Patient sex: F
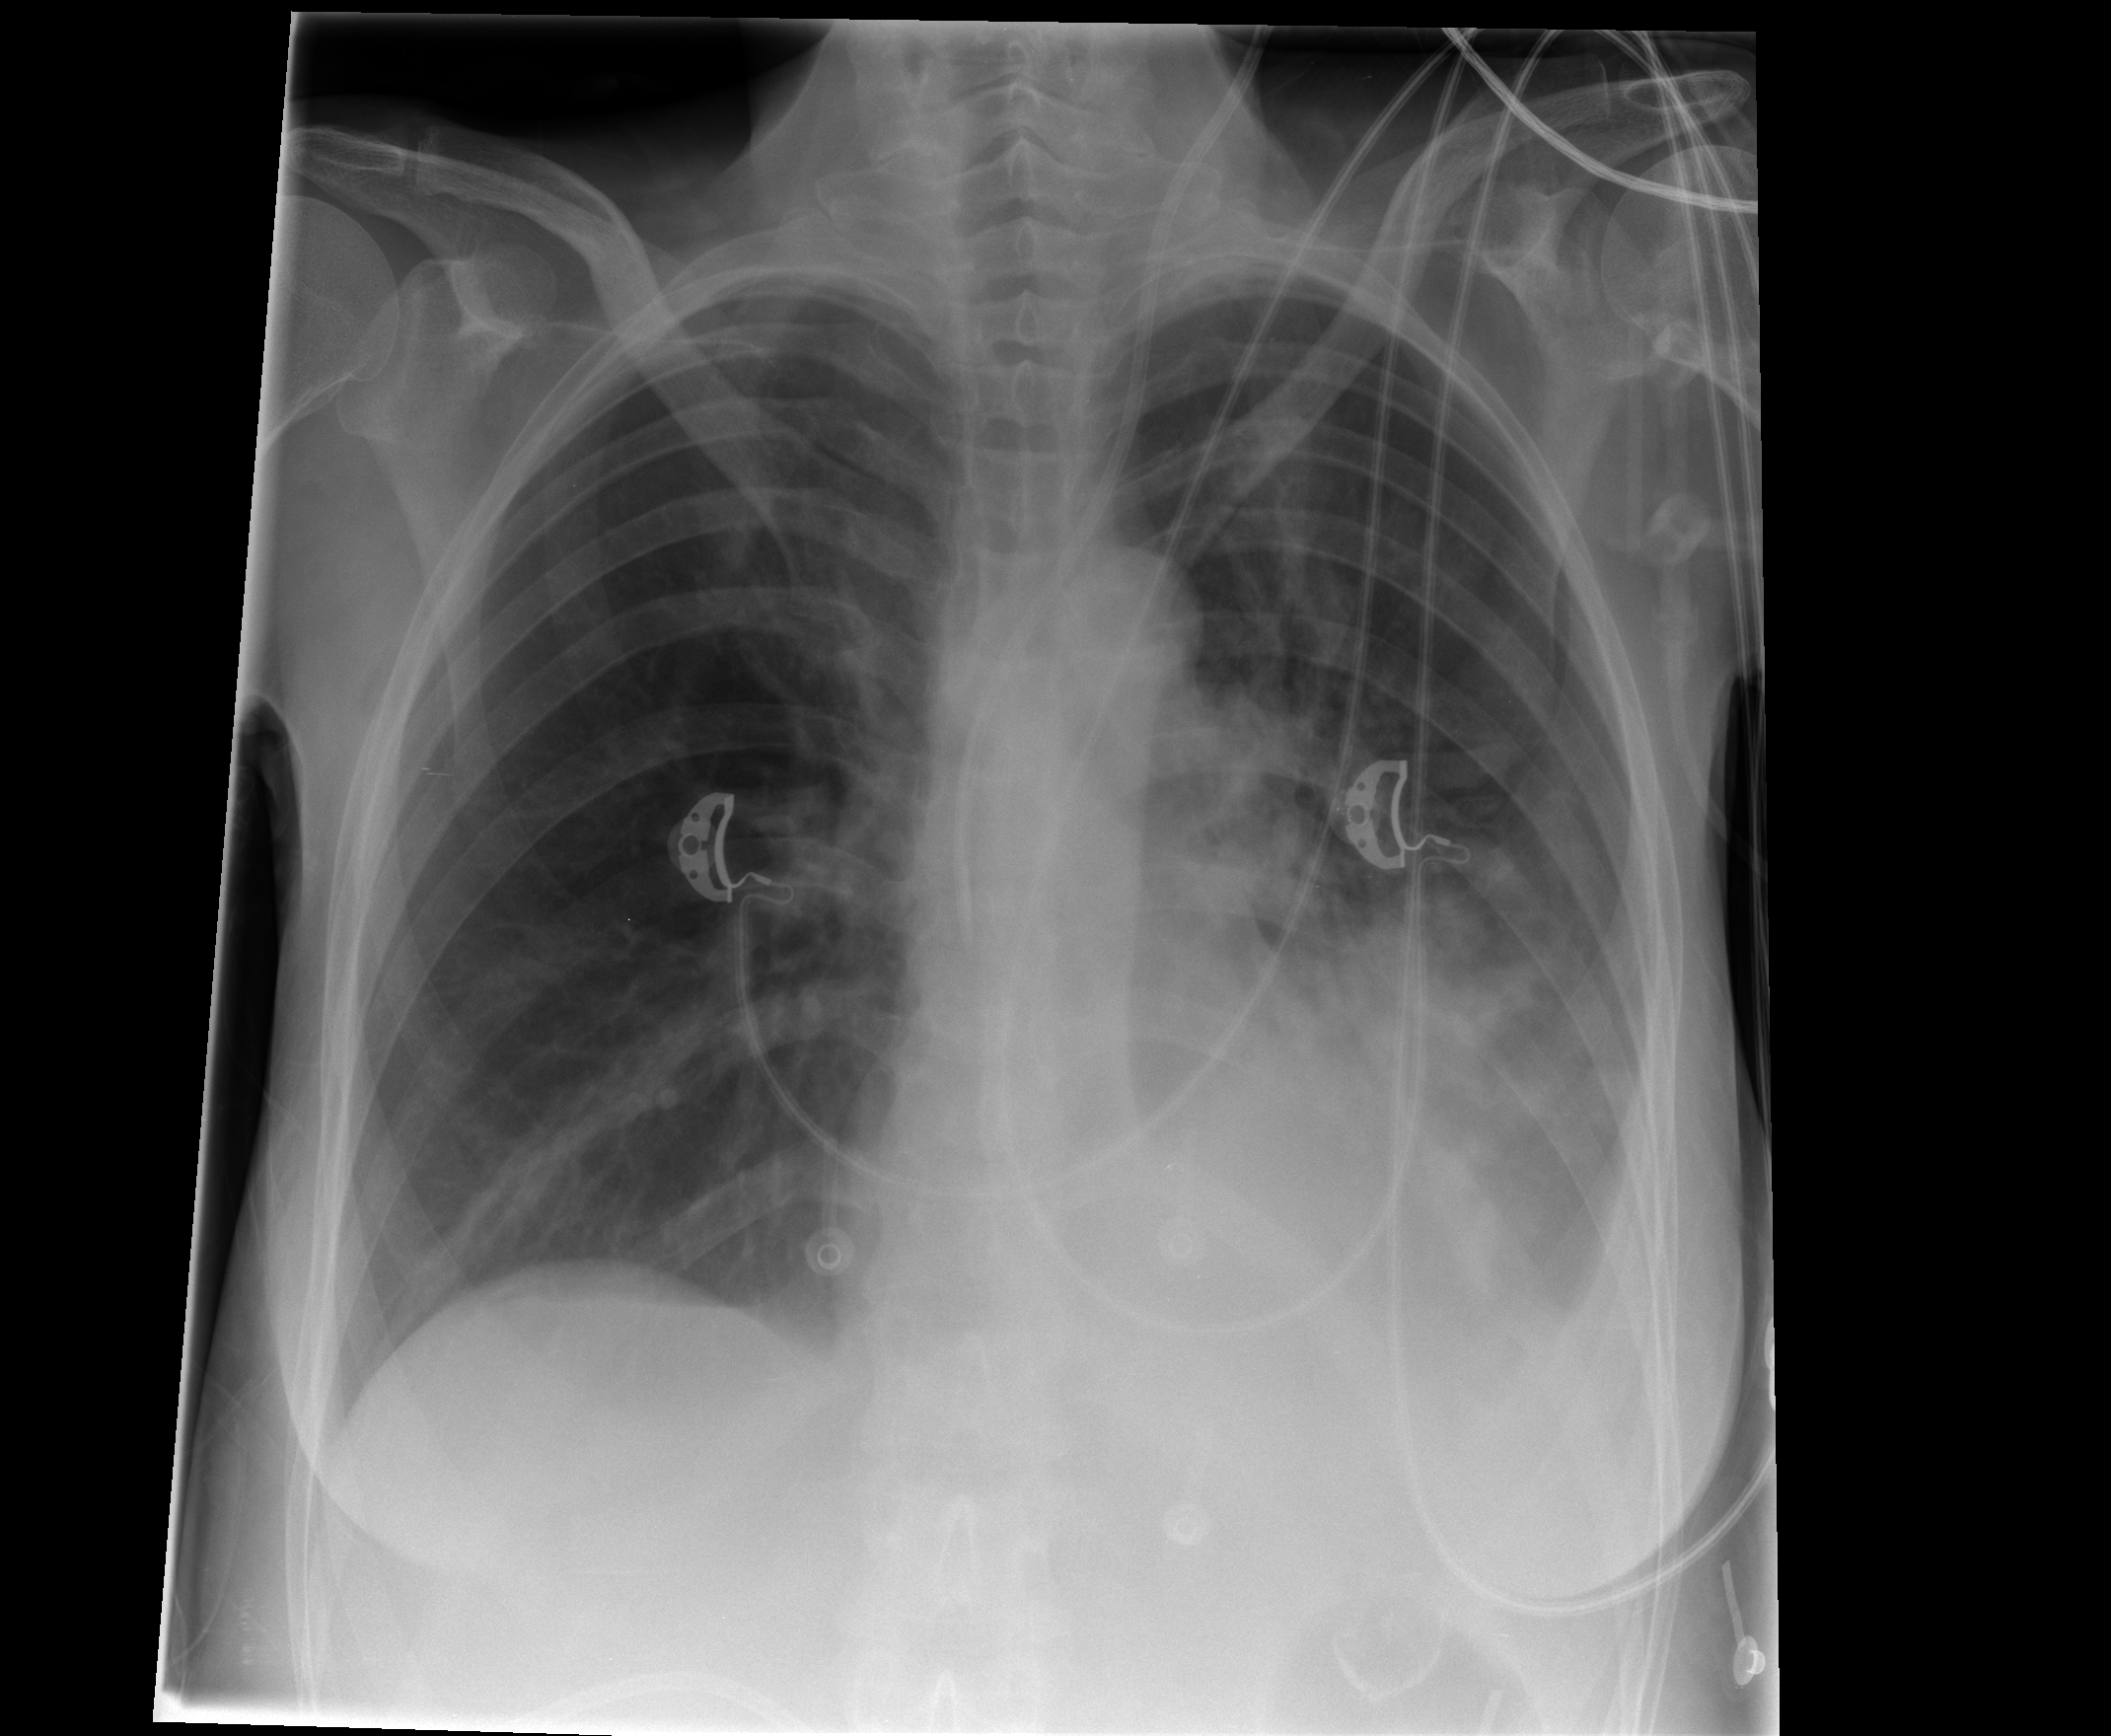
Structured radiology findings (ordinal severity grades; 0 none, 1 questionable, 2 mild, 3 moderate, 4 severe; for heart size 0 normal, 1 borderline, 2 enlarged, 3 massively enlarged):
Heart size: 0
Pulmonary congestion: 2
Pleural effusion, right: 0
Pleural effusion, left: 3
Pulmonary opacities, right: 0
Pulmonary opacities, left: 3
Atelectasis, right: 0
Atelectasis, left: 3